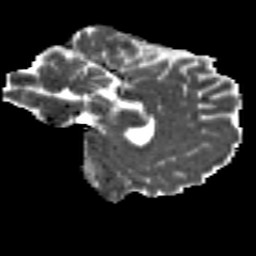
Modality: MD
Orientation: sagittal
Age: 25
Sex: male
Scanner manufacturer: siemens
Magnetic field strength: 3 T
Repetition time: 8.8 s
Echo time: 0.085 s